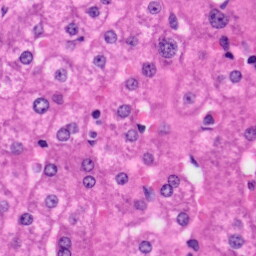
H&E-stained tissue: Liver